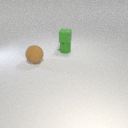
small green rubber cube above small green metal cylinder